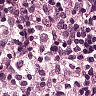
Metastatic tissue present: no